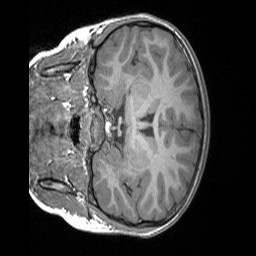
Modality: T1w
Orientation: coronal
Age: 7
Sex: female
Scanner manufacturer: siemens
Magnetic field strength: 3 T
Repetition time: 1.65 s
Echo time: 0.00203 s